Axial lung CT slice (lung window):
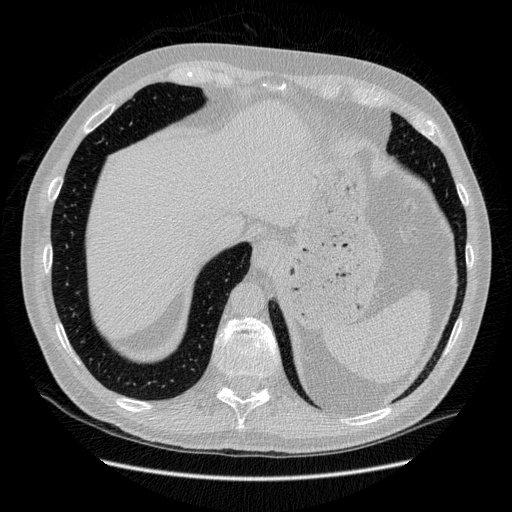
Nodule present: no